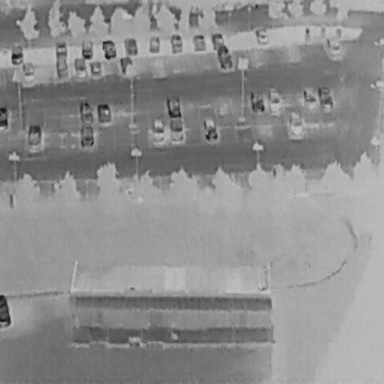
There are 32 Cars in the infrared image.